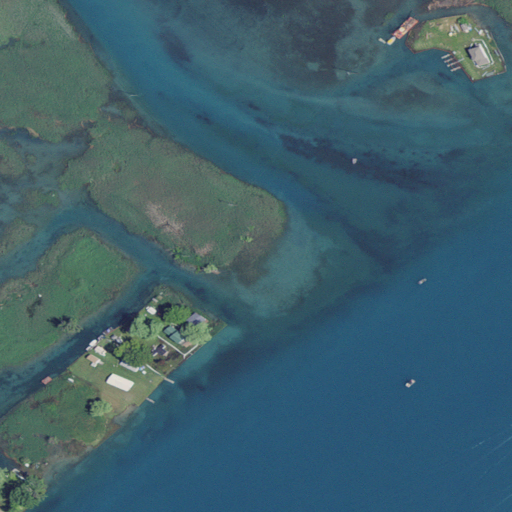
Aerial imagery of cape in Michigan named Munro Point containing open water, herbaceous wetlands, woody wetlands, low intensity development, high intensity development, and open development